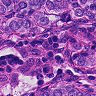
Metastatic tissue present: yes